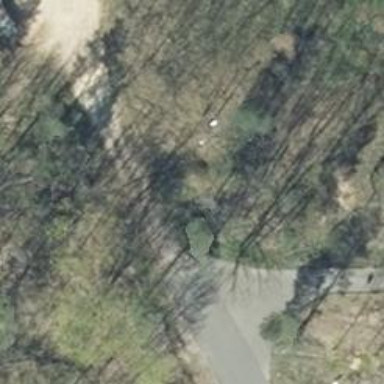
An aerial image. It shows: Driveway leading to service road.